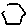
Label: hexagon